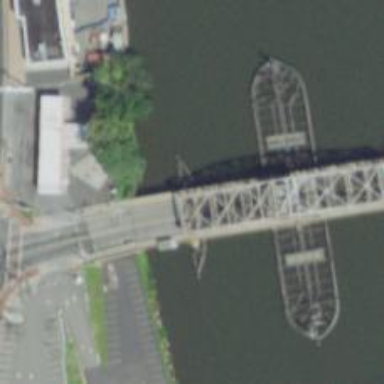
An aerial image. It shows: Swing bridge over asphalt footway.